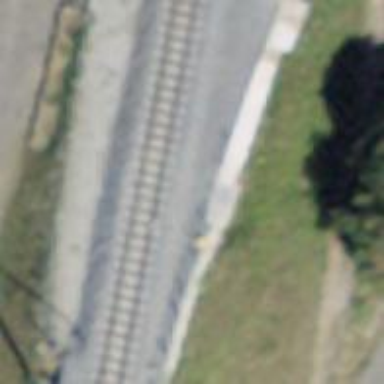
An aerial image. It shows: Narrow-gauge railway with single track. The railway is electrified with contact line.